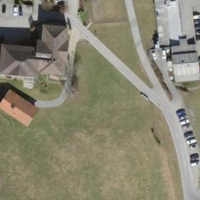
EUNIS habitat code: 24
Species observed at this site:
Lepidium draba